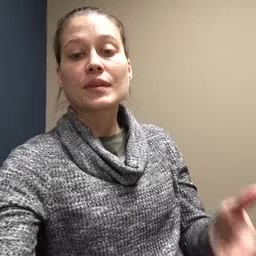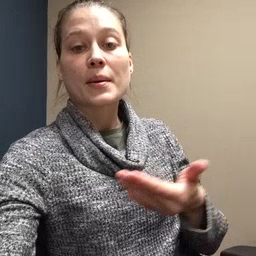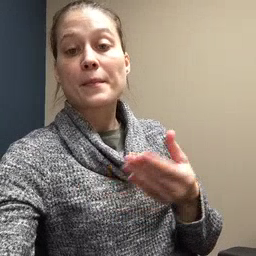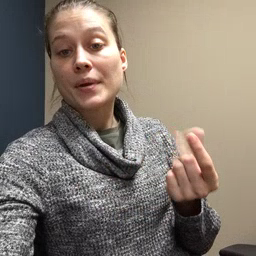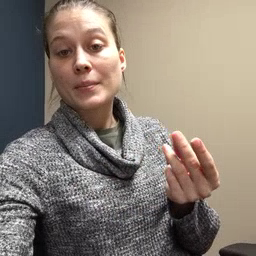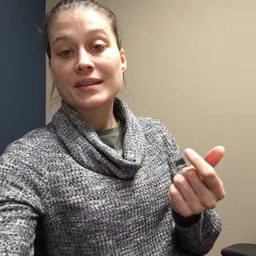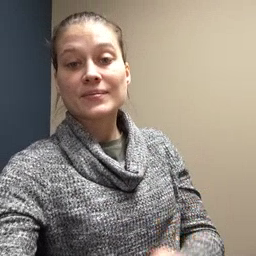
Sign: puppy